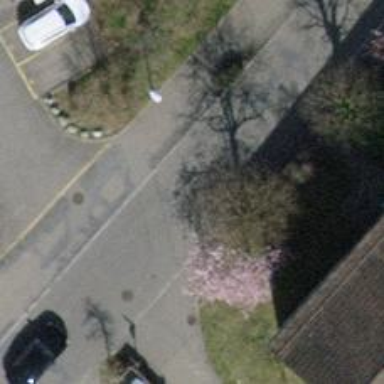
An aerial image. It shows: Residential road with separate asphalt sidewalk.